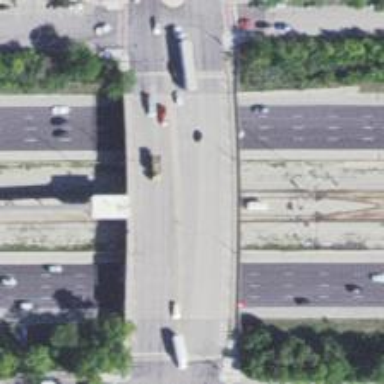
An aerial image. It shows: Secondary road crossing bridge.